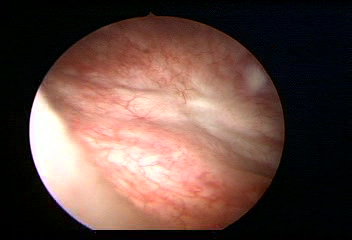
Modality: WLC
Class: Normal mucosa
Bladder cancer association: No